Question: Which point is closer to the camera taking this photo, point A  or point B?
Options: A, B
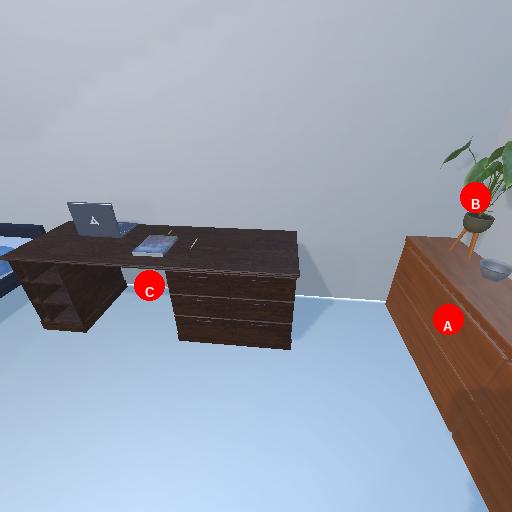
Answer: A